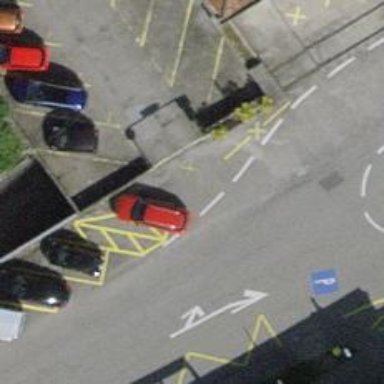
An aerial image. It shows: Car sharing facility.